Question: I am having a problem of drawing a character in a CATextLayer such that the layer is exactly the size of the character.
I use the code below to get the size of the glyph corresponding to the character in the string. At the moment I am neglecting diacretics, so that I am assuming that there is a one to one correlation between glyphs and characters.
I also get nice bounding box values for several characters for the Helvetica font at size 128pt:
'''
Character | x | y | width | height |
B | 9.4 | 0.0 | 70.8 | 91.8 |
y | 1.3 | -27.4 | 61.2 | 96.0 |
'''
I am not sure where the origin of the coordinate system is located in which the coordinates are expressed. I am assuming that (0,0) is at the very left and vertically located on the baseline of the font. That is why 'y' has a negative y value.
I am using this code to calculate the size of a capital B and resize its CATextLayer accordingly.
'''
- (CATextLayer *) testTextLayer
{
CATextLayer *l = [CATextLayer layer];
l.string = @"B";
NSUInteger len = [l.string length];
l.fontSize =128.f;
CGColorRef blackColor = CGColorCreateGenericGray(0.f, 1.f);
l.foregroundColor = blackColor;
CGColorRelease(blackColor);
// need to set CGFont explicitly to convert font property to a CGFontRef
CGFontRef layerFont = CGFontCreateWithFontName((CFStringRef)@"Helvetica");
l.font = layerFont;
// get characters from NSString
UniChar *characters = (UniChar *)malloc(sizeof(UniChar)*len);
CFStringGetCharacters((__bridge CFStringRef)l.string, CFRangeMake(0, [l.string length]), characters);
// Get CTFontRef from CGFontRef
CTFontRef coreTextFont = CTFontCreateWithGraphicsFont(layerFont, l.fontSize, NULL, NULL);
// allocate glyphs and bounding box arrays for holding the result
// assuming that each character is only one glyph, which is wrong
CGGlyph *glyphs = (CGGlyph *)malloc(sizeof(CGGlyph)*len);
CTFontGetGlyphsForCharacters(coreTextFont, characters, glyphs, len);
// get bounding boxes for glyphs
CGRect *bb = (CGRect *)malloc(sizeof(CGRect)*len);
CTFontGetBoundingRectsForGlyphs(coreTextFont, kCTFontDefaultOrientation, glyphs, bb, len);
CFRelease(coreTextFont);
l.position = CGPointMake(200.f, 100.f);
l.bounds = bb[0];
l.backgroundColor = CGColorCreateGenericRGB(0.f, .5f, .9f, 1.f);
free(characters);
free(glyphs);
free(bb);
return l;
}
'''
This is the result I am getting from the above code. It seems to me that the size is correct, however there is some kind of padding taking place around the character.

Now
1. Am I right with the assumption of the origin of the bounding box of the glyph?
2. How can one draw the letter such that it fits neatly into the layer, without this padding? Or alternatively, how can one control this padding?
Maybe I am missing an obvious point here. Is there now way after setting the size and the font of the layer to shrink wrap the layer around the character in a defined way (meaning with optional padding, a bit like in CSS)?
---
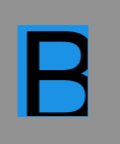
Answer: How about creating a 'CGPath' from a glyph with 'CTFontCreatePathForGlyph' and then getting its bounding box with 'CGPathGetBoundingBox'?
An alternative would be to create a 'CTRun' somehow and use the 'CTRunGetImageBounds' function which also returns a "tight" bounding box, but this probably requires more lines of code than the aforementioned approach and you'd need to have a graphics context.